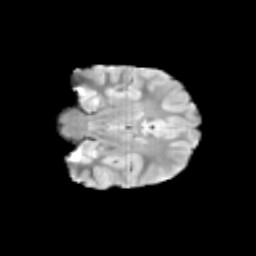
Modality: T2w
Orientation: coronal
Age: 10
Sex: female
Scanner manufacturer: siemens
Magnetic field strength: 3 T
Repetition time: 3.8 s
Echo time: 0.07 s